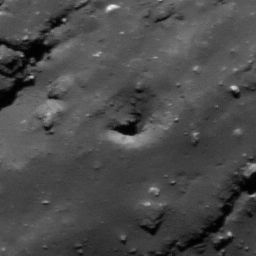
Pit: Tycho 3
Host crater: Tycho
Host type: impact_melt
Lunar coordinates: latitude -42.945, longitude 347.786